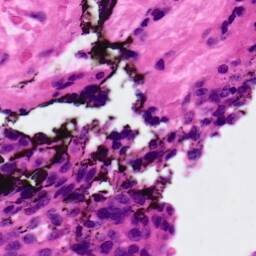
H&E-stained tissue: Ovarian